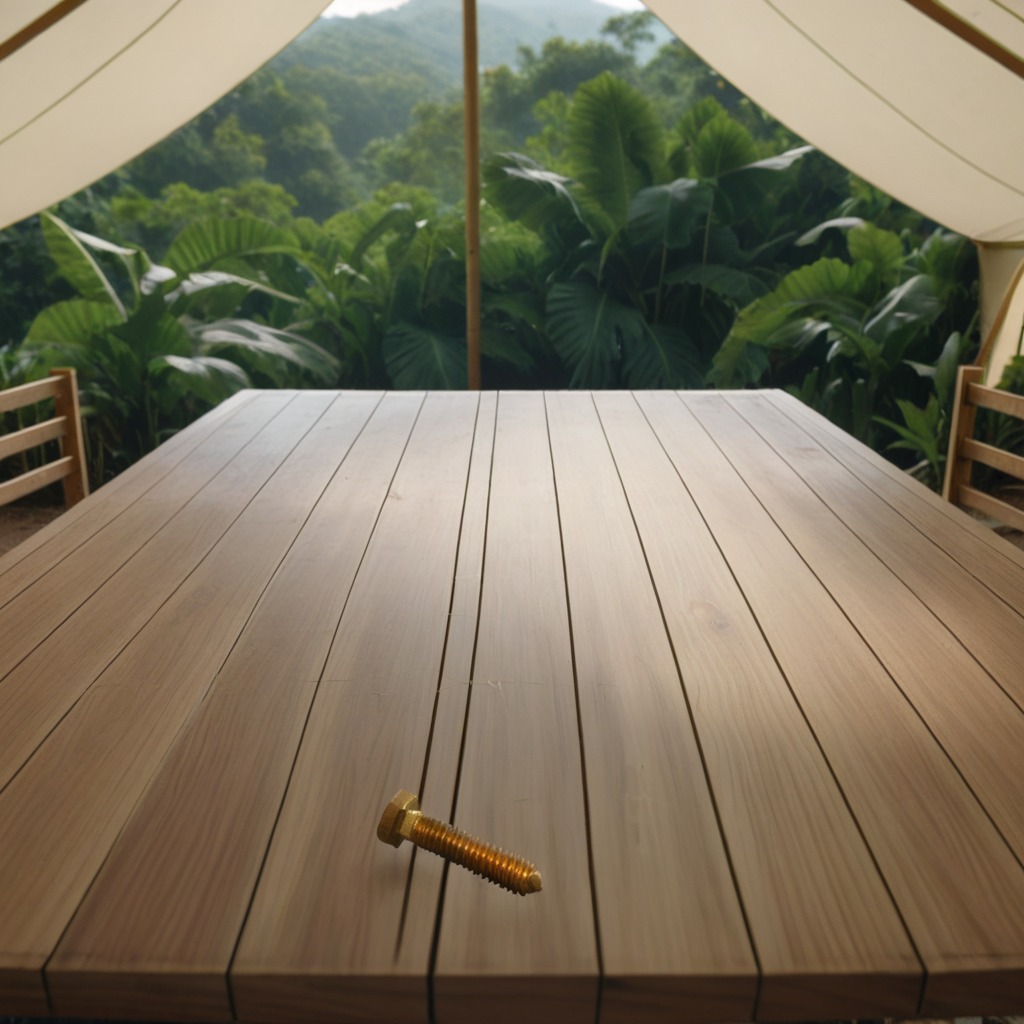
A metal screw is lying on a wooden table inside a jungle field workshop tent.